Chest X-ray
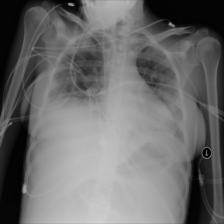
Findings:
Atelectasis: negative
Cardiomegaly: negative
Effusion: negative
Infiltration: negative
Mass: negative
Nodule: negative
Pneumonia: negative
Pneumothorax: negative
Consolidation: negative
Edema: positive
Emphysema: negative
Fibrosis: negative
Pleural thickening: negative
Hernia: negative